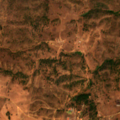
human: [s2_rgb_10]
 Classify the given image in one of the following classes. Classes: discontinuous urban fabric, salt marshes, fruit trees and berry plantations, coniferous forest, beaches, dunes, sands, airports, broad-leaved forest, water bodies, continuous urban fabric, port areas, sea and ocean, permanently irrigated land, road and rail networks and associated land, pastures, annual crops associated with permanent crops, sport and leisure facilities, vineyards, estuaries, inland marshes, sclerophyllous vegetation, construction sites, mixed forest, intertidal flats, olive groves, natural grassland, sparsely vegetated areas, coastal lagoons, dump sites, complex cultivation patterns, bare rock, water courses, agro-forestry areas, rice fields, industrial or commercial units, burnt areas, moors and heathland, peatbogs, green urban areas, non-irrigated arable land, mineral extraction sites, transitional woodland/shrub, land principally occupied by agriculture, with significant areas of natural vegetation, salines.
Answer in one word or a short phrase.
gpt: non-irrigated arable land, broad-leaved forest